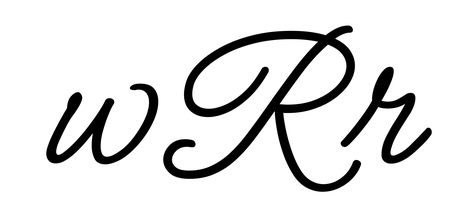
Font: MeowScript-Regular